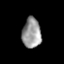
Tissue: lung
Cell type: Others
Senescence score: 0.2089
Nuclear area (px): 548
Mean DAPI intensity: 153.922